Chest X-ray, AP view. Patient: 58 years old, sex M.
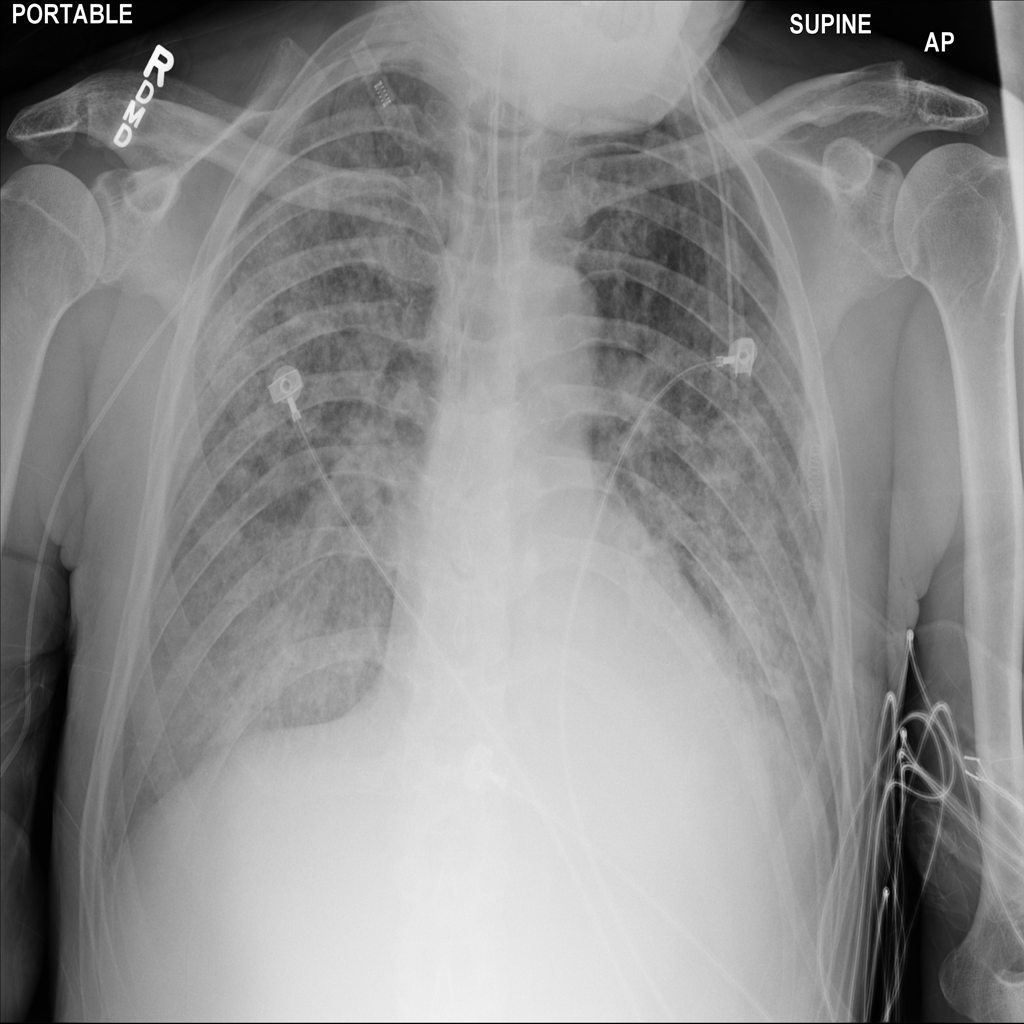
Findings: Edema